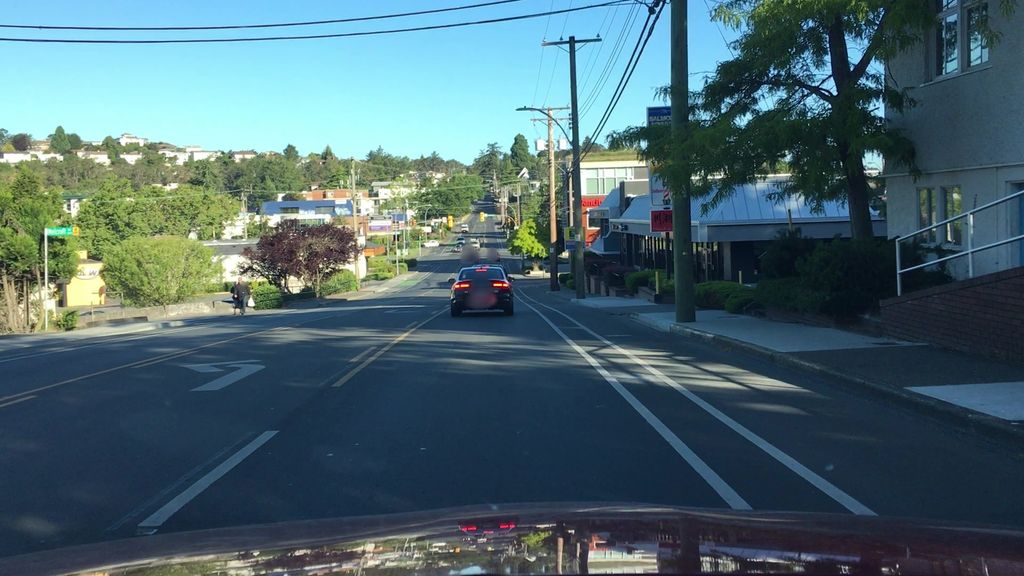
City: victoria